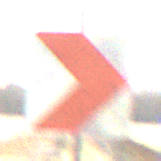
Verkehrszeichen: RichtungstafelnInKurvenKleinLinks
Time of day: MorningAfternoon
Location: Outdoor (Nature)
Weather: PartlyCloudy
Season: Winter
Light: Natural